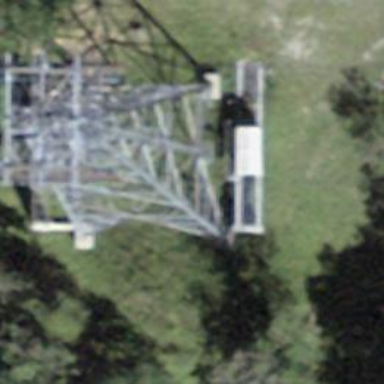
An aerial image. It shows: Pylon for aerialway.